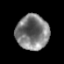
Tissue: prostate
Cell type: T cells
Senescence score: 0.2669
Nuclear area (px): 1122
Mean DAPI intensity: 124.293